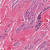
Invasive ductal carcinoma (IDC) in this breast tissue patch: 0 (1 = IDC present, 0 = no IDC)